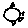
Label: sun